【题型】填空题　【知识点】平面几何　【难度】medium
定义：四边形 \(ABCD\) 中，点 \(E\) 在边 \(AB\) 上，联结 \(DE\)、\(EC\)，如果 \(\triangle DEC\) 的面积是四边形 \(ABCD\) 面积的一半，且 \(\triangle BEC\) 的面积是 \(\triangle ADE\) 及 \(\triangle DCE\) 面积的比例中项，我们称点 \(E\) 是四边形 \(ABCD\) 的边 \(AB\) 上的一个面积黄金分割点。

已知：如图，四边形 \(ABCD\) 是梯形，且 \(AD \parallel BC\)，\(BC > AD\)，如果点 \(E\) 是它的边 \(AB\) 上的一个面积黄金分割点，那么
$\frac{BC}{AD}$的值是\underline{$ \frac{\sqrt{5}+1}{2}.$}

【解答】
解: 过点$E$作$EF \parallel AD$，交$CD$于点$F$，如图，

$\because EF \parallel AD$， $AD \parallel BC$，

$\therefore EF \parallel AD \parallel CB$。

设梯形的高为 $h$，则 $S_{\triangle DEC} = \frac{1}{2} EF \cdot h$，$S_{\text{梯形}ABCD} = \frac{1}{2} (AD + BC)h$。

$\because$ 点 $E$ 是四边形 $ABCD$ 的边 $AB$ 上的一个面积黄金分割点，

$\therefore S_{\triangle DEC} = \frac{1}{2} S_{\text{梯形}ABCD}$,

$\therefore \frac{1}{2} EFh = \frac{1}{2} \times \frac{1}{2} (AD + BC)h$,

$\therefore EF = \frac{1}{2} (AD + BC)$,

$\therefore EF$ 为梯形 $ABCD$ 的中位线，

$\therefore \triangle ADE$ 和 $\triangle BEC$ 中 $AD$，$BC$ 边上的高为 $\frac{1}{2} h$。

$\therefore S_{\triangle ADE} = \frac{1}{2} AD \cdot \frac{1}{2} h = \frac{1}{4} ADh$，$S_{\triangle BEC} = \frac{1}{2} BC \cdot \frac{1}{2} h = \frac{1}{4} BCh$，$S_{\triangle DEC} = \frac{1}{2} \times \frac{1}{2} (AD + BC)h = \frac{1}{4} (AD + BC)h$。

$\because$ 点 $E$ 是四边形 $ABCD$ 的边 $AB$ 上的一个面积黄金分割点，

$\therefore$
$S_{\triangle BEC}^2 = S_{\triangle ADE} \cdot S_{\triangle DEC},$

$\therefore$
$\frac{1}{16} BC^2 h^2 = \frac{1}{4} ADh \cdot \frac{1}{4} (AD + BC)h.$

$\therefore$
$BC^2 - AD \cdot BC - AD^2 = 0.$

$\therefore$
$BC = \frac{1 \pm \sqrt{5}}{2} AD \quad (\text{负数不合题意，舍去}).$

$\therefore$
$BC = \frac{1 + \sqrt{5}}{2} AD.$

$\therefore$
$\frac{BC}{AD} = \frac{1 + \sqrt{5}}{2}.$

故答案为：$\frac{\sqrt{5}+1}{2}$。

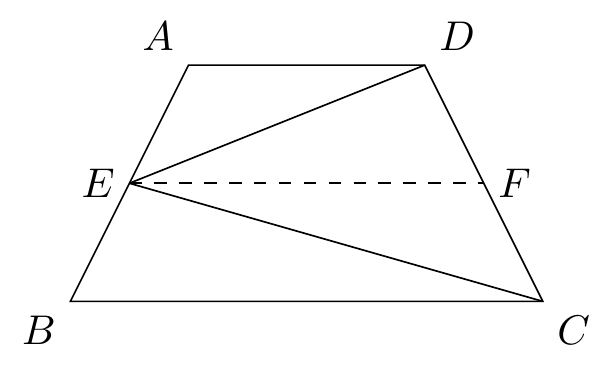